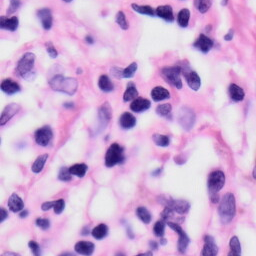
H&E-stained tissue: Skin